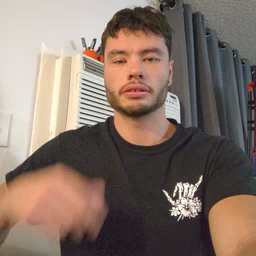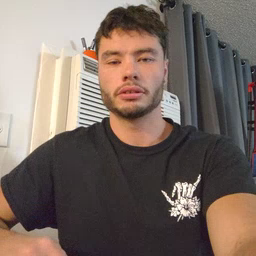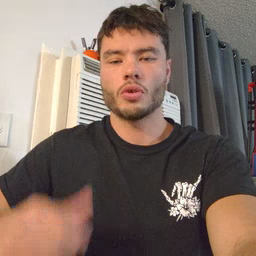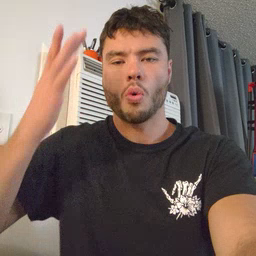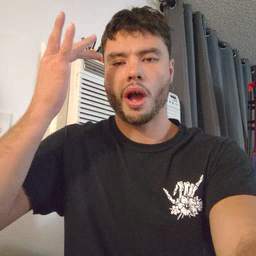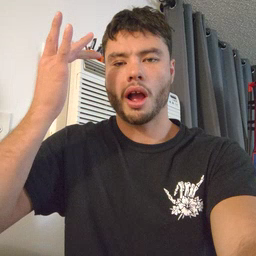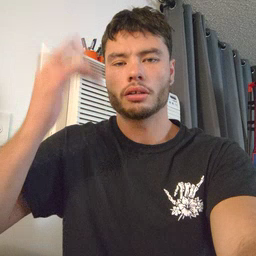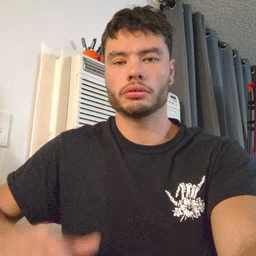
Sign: why